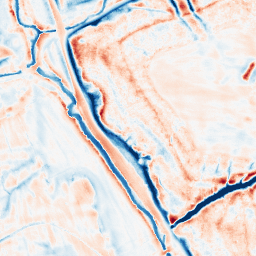
Category: edge_preserving
Decomposition family: bilateral
Decomposition parameters: d: 21
sigma_color: 75
sigma_space: 150
Upsampling method: lanczos
Upsampling parameters: scale: 4
Upsampling scale: 4